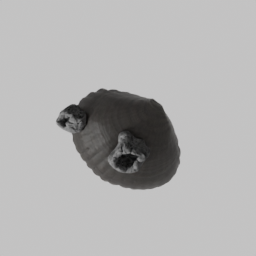
Label: animals